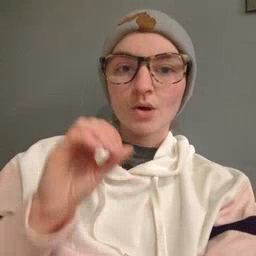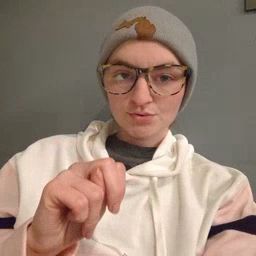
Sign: on